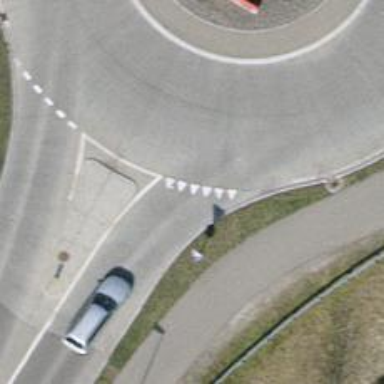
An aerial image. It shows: Road with "give way" sign.